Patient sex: F
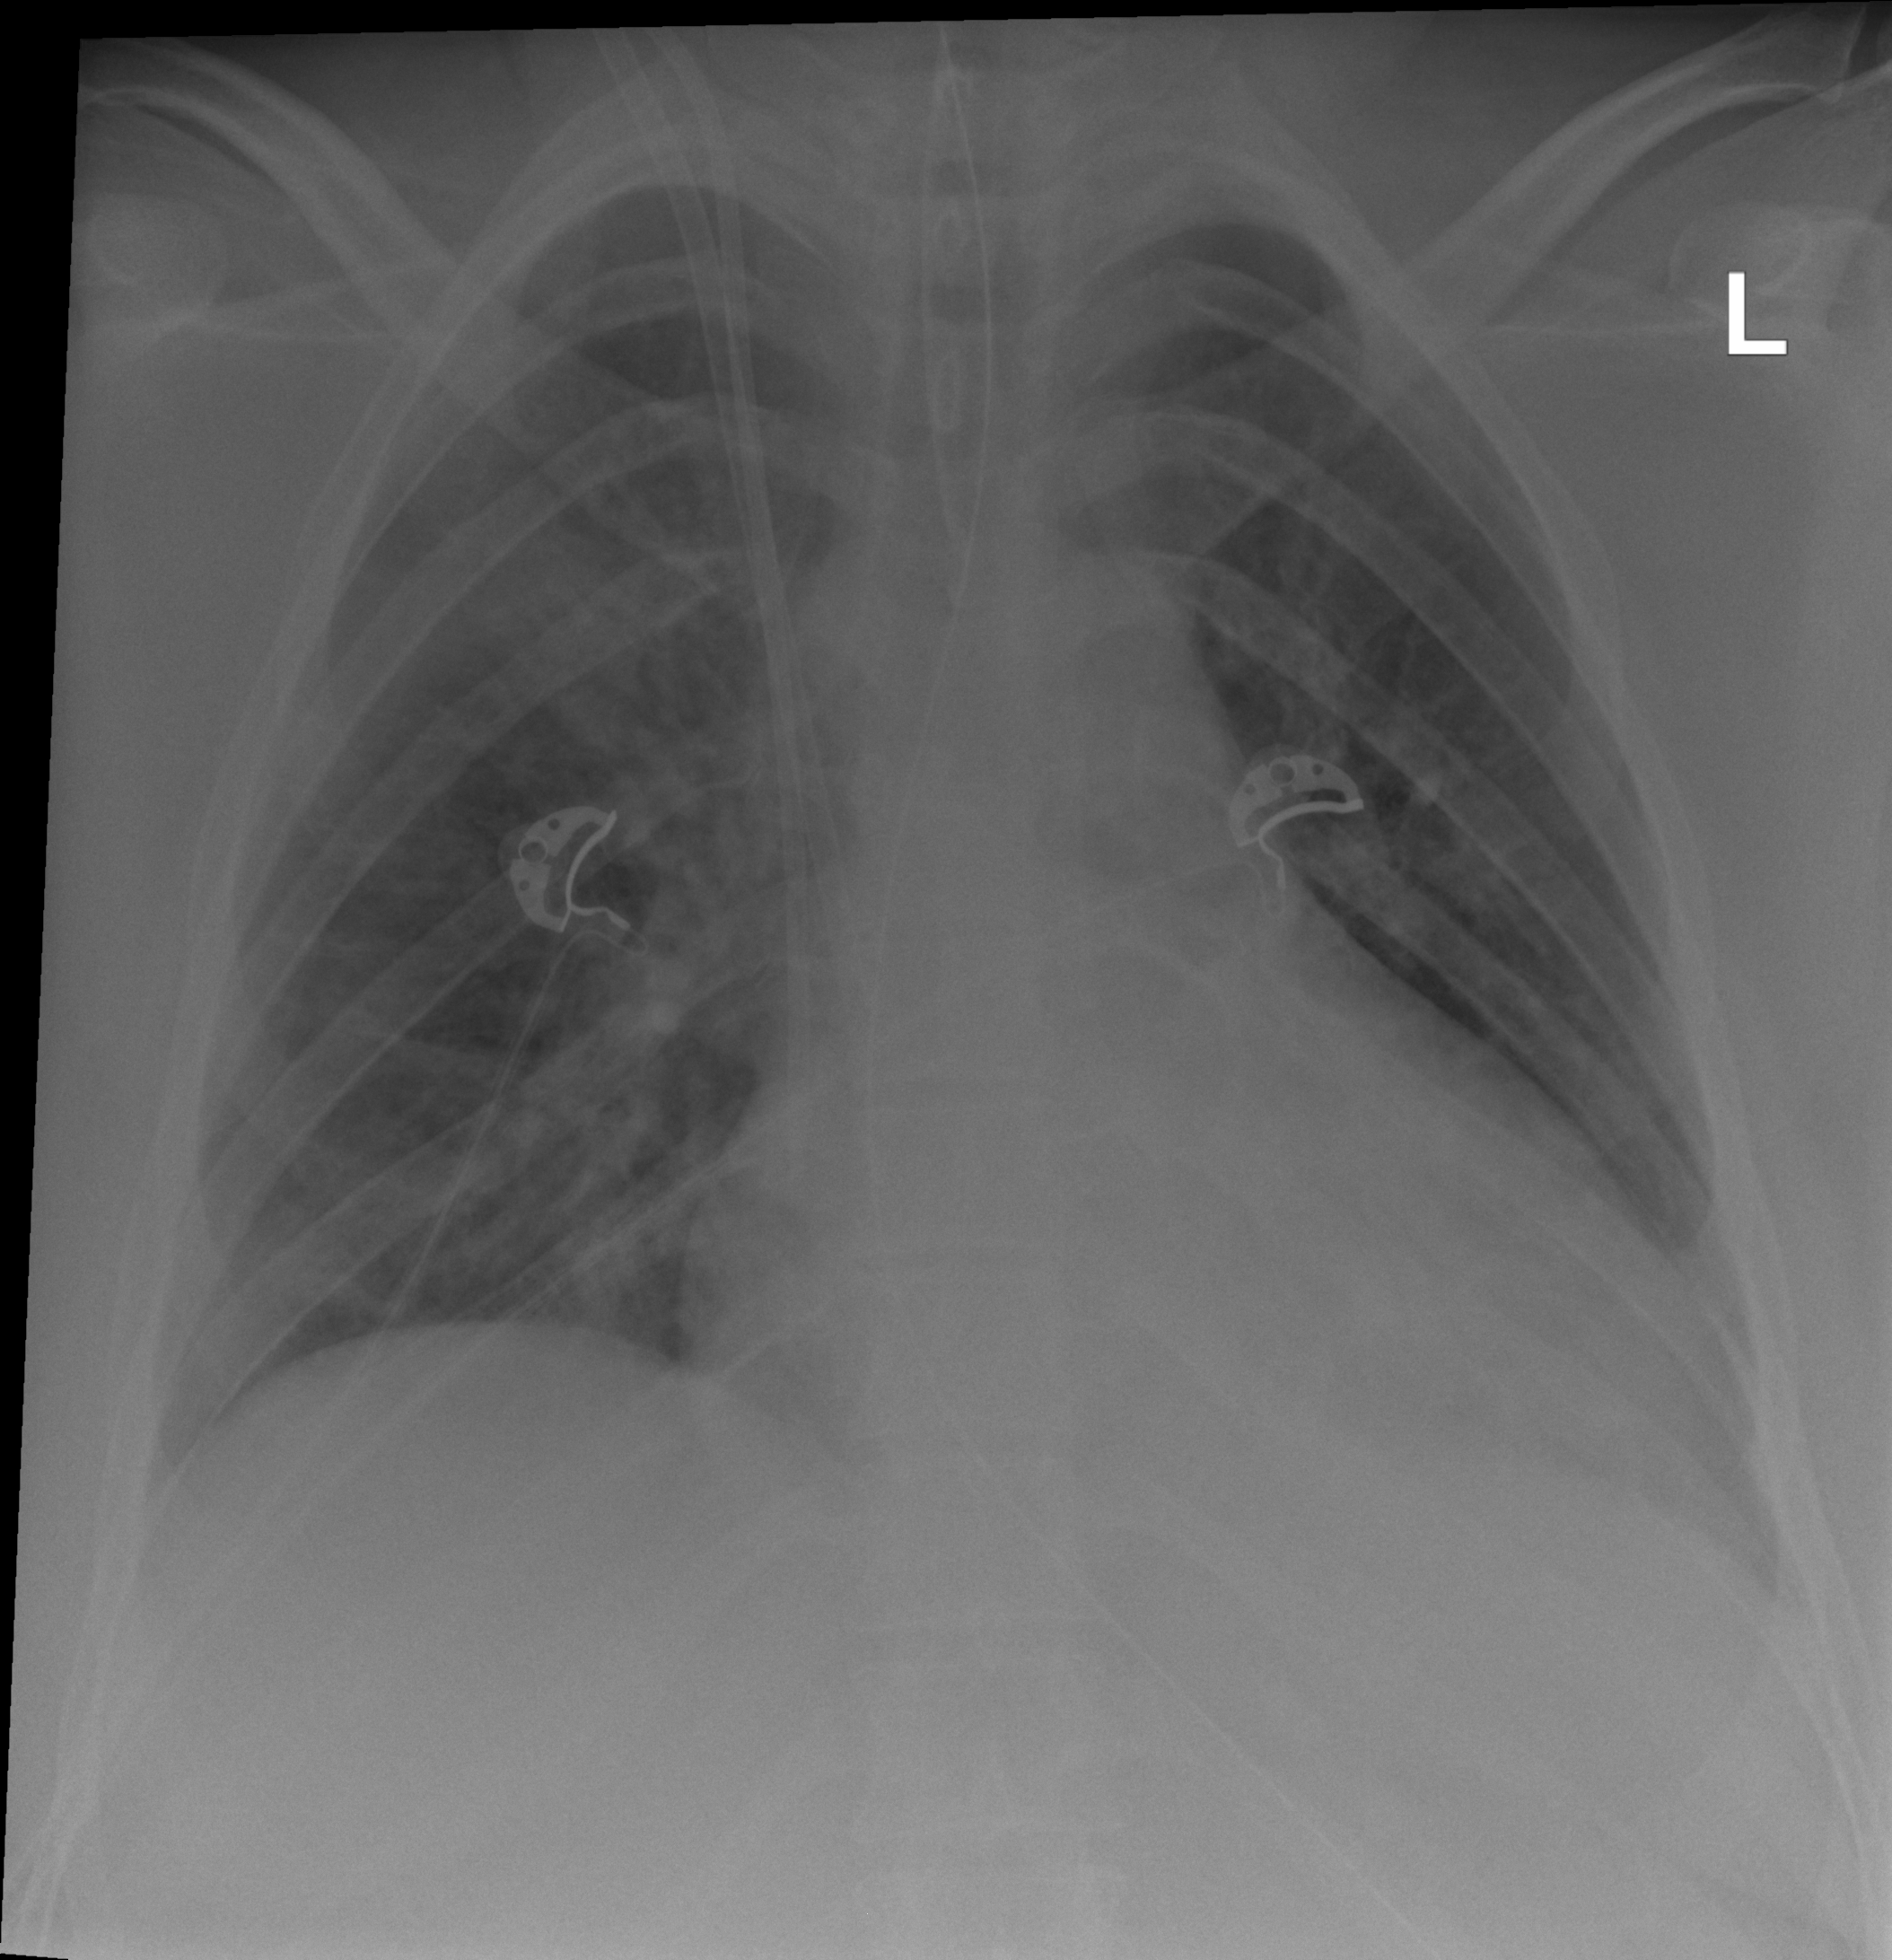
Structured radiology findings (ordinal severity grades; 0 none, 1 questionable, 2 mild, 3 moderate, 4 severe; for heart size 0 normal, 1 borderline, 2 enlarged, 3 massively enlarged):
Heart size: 1
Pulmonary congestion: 2
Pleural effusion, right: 0
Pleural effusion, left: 0
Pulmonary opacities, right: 2
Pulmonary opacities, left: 0
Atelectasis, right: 2
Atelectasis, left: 0